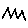
Label: zigzag